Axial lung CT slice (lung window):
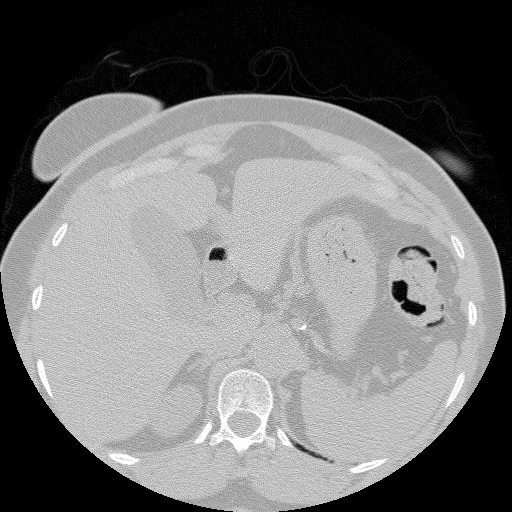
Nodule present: no